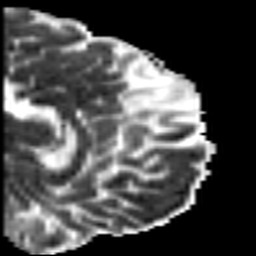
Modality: MD
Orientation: sagittal
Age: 35
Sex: male
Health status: healthy
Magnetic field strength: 3 T
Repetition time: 7 s
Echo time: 0.0926 s